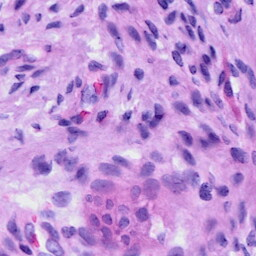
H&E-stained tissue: Cervix